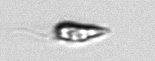
Label: Euglena